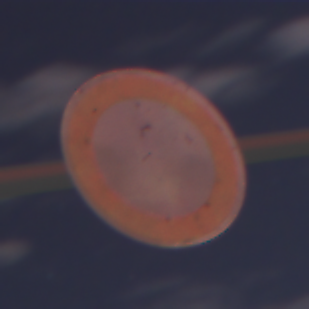
Verkehrszeichen: VerbotFahrzeugeAllerArt
Umgebung: Outdoor, Suburban
Tageszeit: Night
Wetter: PartlyCloudy
Licht: Artificial
Jahreszeit: NotSpecified
Kontrast: HighContrast